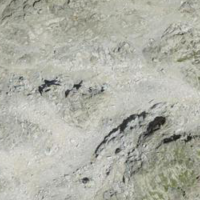
EUNIS habitat code: 48
Species observed at this site:
Jacobaea incana